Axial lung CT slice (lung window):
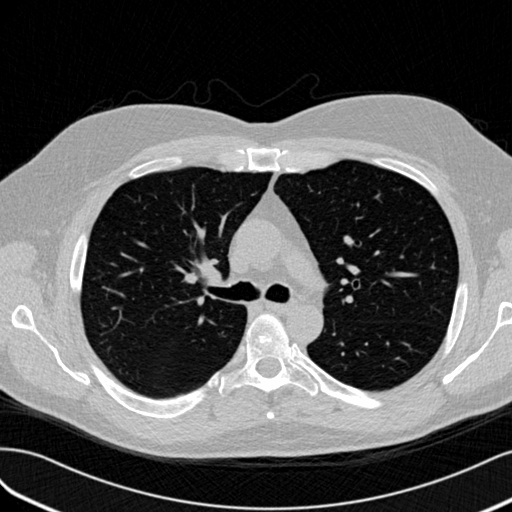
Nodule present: no